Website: bh-photo
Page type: customer-info-address
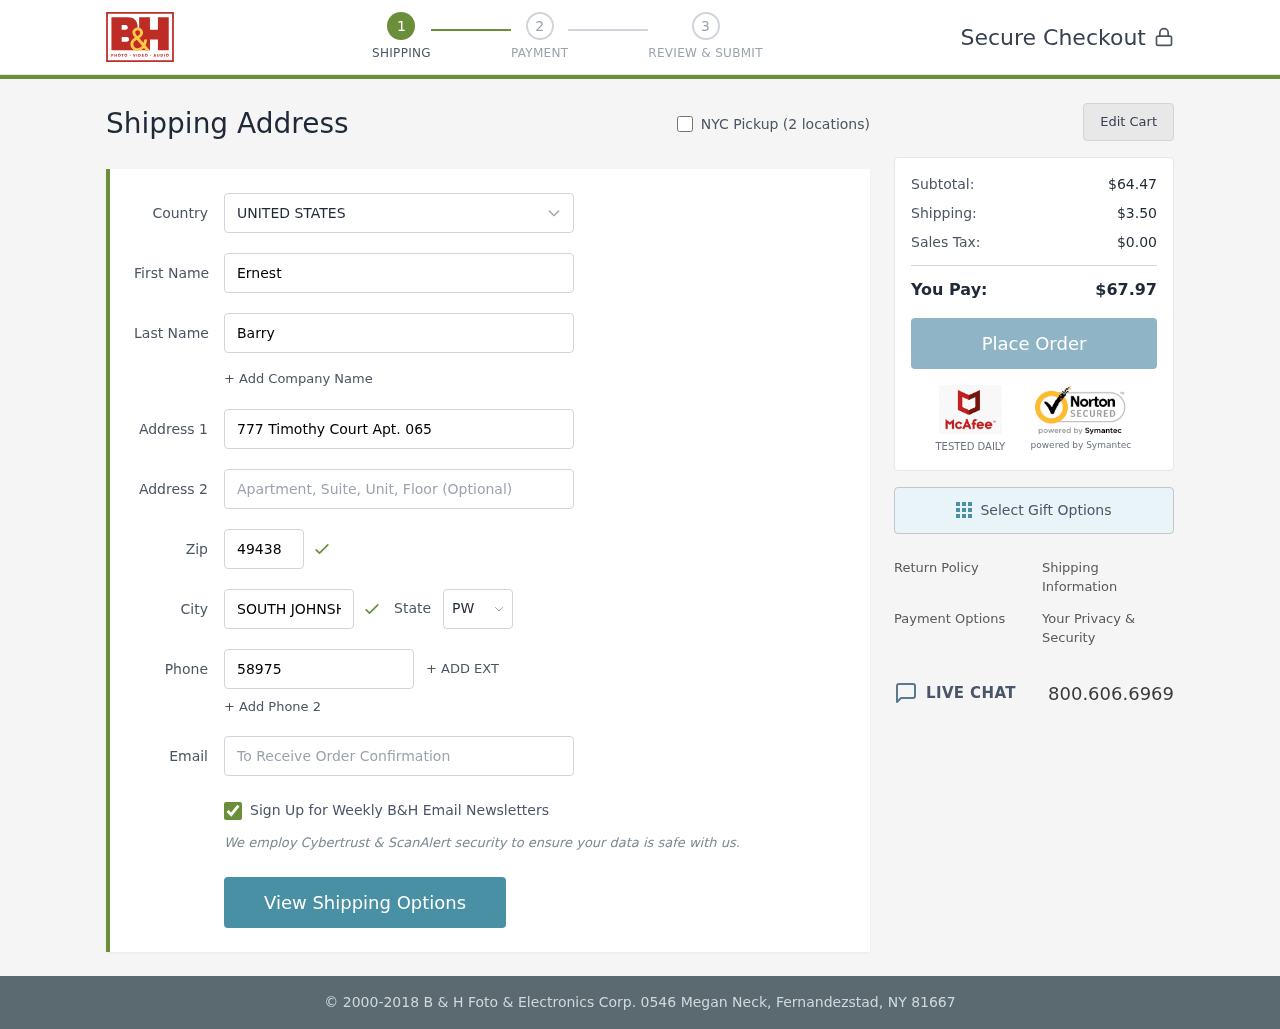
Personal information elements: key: PII_CITY
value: South Johnshire
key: PII_COUNTRY
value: United States
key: PII_EMAIL
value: ernest.barry@hotmail.com
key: PII_FIRSTNAME
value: Ernest
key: PII_LASTNAME
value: Barry
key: PII_PHONE
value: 5897578387
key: PII_POSTCODE
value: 49438
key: PII_STATE_ABBR
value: PW
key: PII_STREET
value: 777 Timothy Court Apt. 065
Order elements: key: ORDER_SUBTOTAL
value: $64.47
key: ORDER_SHIPPING_COST
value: $3.50
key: ORDER_TAX
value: $0.00
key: ORDER_TOTAL
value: $67.97